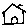
Label: house